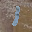
Label: 1